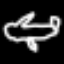
Label: airplane